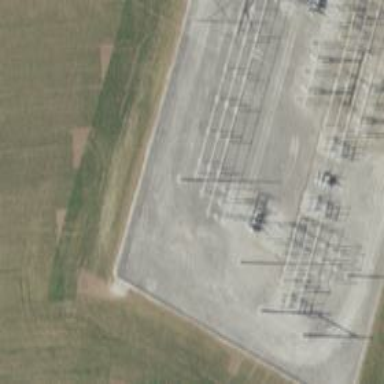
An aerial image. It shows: Switch for power supply.